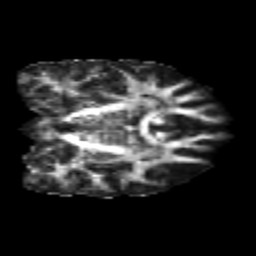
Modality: FA
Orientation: coronal
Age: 22
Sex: male
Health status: healthy
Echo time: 0.074 s